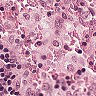
Metastatic tissue present: no